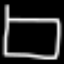
Label: square